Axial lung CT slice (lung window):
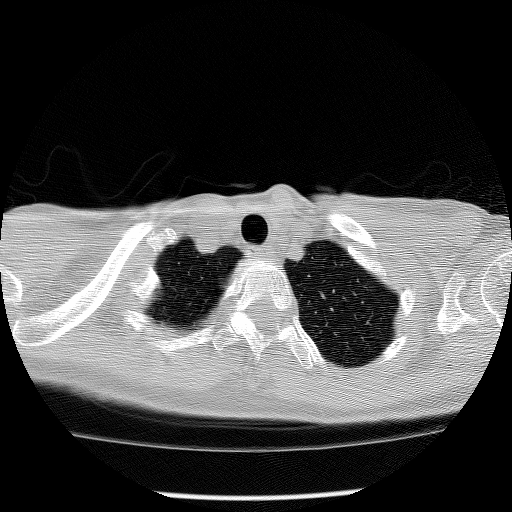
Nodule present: no